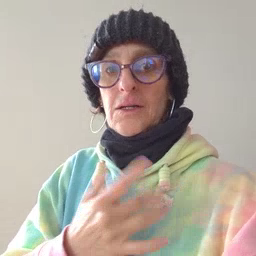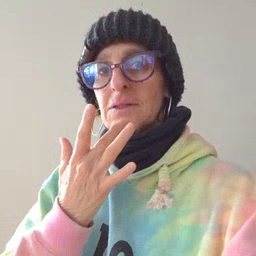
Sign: taste